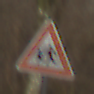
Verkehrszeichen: KinderRechts
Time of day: MorningAfternoon
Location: Outdoor (Nature)
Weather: Clear
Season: Winter
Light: Natural